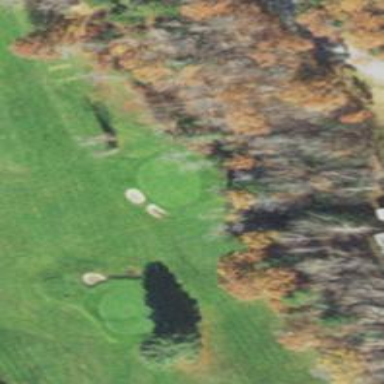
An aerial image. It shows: View of golf hole.